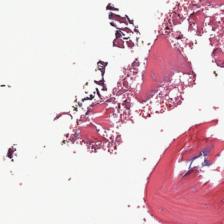
Label: Non-Tumor